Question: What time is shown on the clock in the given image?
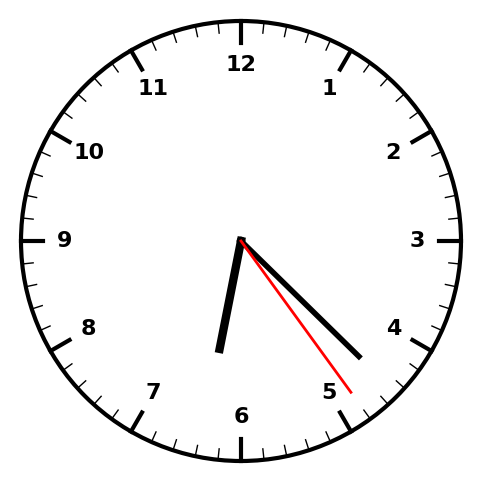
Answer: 06:22:24